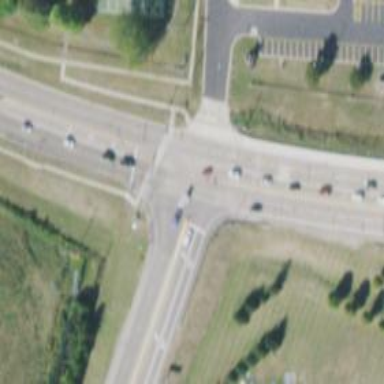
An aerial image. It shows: Secondary road with separate asphalt sidewalk.